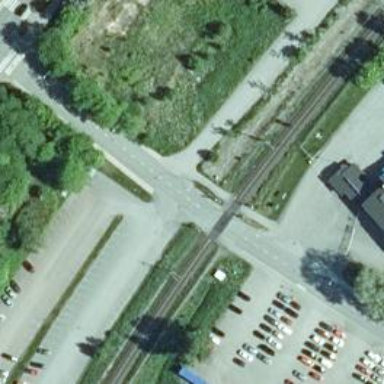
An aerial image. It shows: Level crossing with lights and saltire.